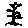
Label: tree